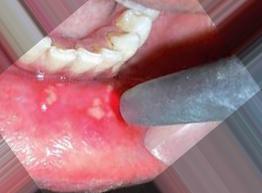
Condition: Mouth Ulcer